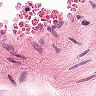
Metastatic tissue present: no